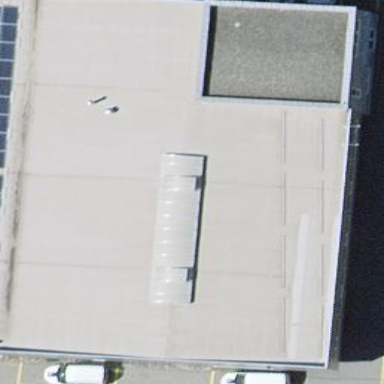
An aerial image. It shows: Industrial building.